Question: Imagine I have custom control - 'ReqSinglPanel.xaml' with BindableProperty "CurrentRequest"
'''
public partial class ReqSinglPanel : Grid
{
public GetRquestsAndUser CurrentRequest
{
get => (GetRquestsAndUser)GetValue(CurrentRequestProperty);
set { SetValue(CurrentRequestProperty, value); }
}
public static readonly BindableProperty CurrentRequestProperty =
BindableProperty.Create(
propertyName: nameof(CurrentRequest),
returnType: typeof(GetRquestsAndUser),
declaringType: typeof(ReqSinglPanel),
defaultValue: null,
defaultBindingMode: BindingMode.OneWay);
public ReqSinglPanel()
{
InitializeComponent();
//string img = CreateCntrImgSources(CurrentRequest.reqCurrIn);
}
}
'''
Now on my CorePage I'm binding object 'TesOne' to this property
'''
<VerticalStackLayout>
<Cntr:ReqSinglPanel HorizontalOptions="FillAndExpand"
VerticalOptions="FillAndExpand"
CurrentRequest="{Binding TestOne}"/>
</VerticalStackLayout>
'''
Now, I want to do some work with my object INSIDE the 'ReqSinglPanel'
First idea - ReqSinglPanel main constructor. Right?
'''
public ReqSinglPanel()
{
InitializeComponent();
string img = CreateCntrImgSources(CurrentRequest.reqCurrIn);//just to test my assumption
}
'''
Well, no!

'''
{System.Reflection.TargetInvocationException: Exception has been thrown by the target of an invocation. ---> System.NullReferenceException: Object reference not set to an instance of an object.
'''
So what is the point of having property if I can't modify it inside my custom control to show it my way?
The only possible way that I've found to make any modifications is overriding some methods like
'OnSizeAllocated' or 'OnPropertyChanged'.
Might I be missing something, could you explain how exactly custom control loading process goes and where I should catch my bound property to 'torture' it?
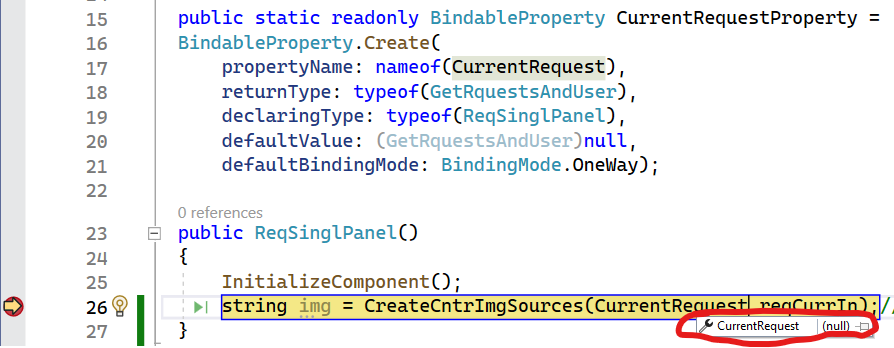
Answer: The bindable properties from XAML haven't been set yet the constructor is called. So you get the default value which is set to be null. A similar issue on Github i have attached below. You could have a look.
As a workaround, define PropertyChanged event handler to <URL>.
'''
public static readonly BindableProperty CurrentRequestProperty =
BindableProperty.Create(
propertyName: nameof(CurrentRequest),
...
propertyChanged: OnIsPropertyChanged);
static void OnIsPropertyChanged (BindableObject bindable, object oldValue, object newValue)
{
// Property changed implementation goes here
// could add the logic here
}
'''
For more info, you could refer to
<URL>.
Hope it works for you.